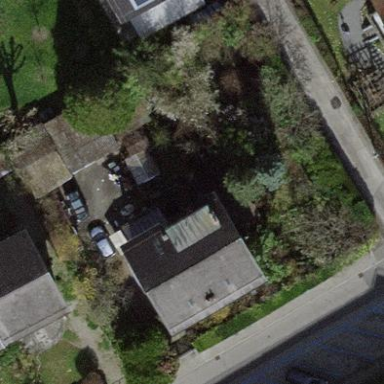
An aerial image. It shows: Garden enclosed by fence.